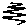
Label: zigzag